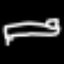
Label: bed